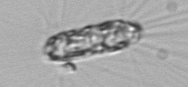
Label: Corethron_hystrix